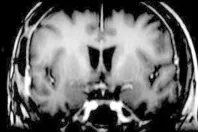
Radiological evaluation of CG postoperatively. The size of the residual tumor decreased following GKRS (c-f).
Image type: radiology (mri)